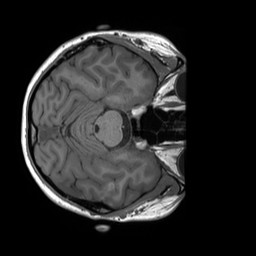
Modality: T1w
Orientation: axial
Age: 23
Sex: female
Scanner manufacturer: siemens
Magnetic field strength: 3 T
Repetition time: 1.8 s
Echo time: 0.00232 s